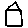
Label: house